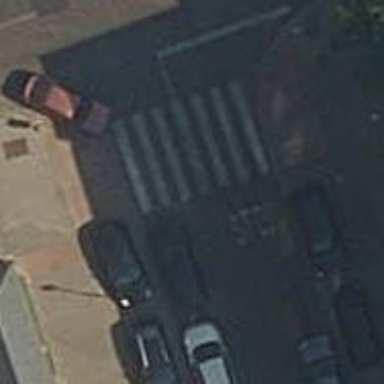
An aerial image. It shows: Zebra crossing on the road.